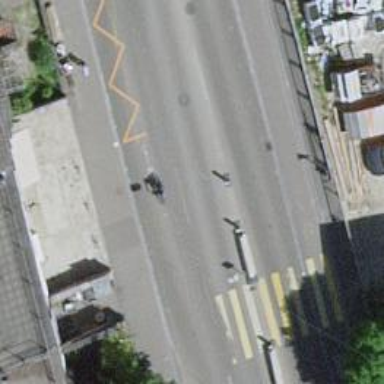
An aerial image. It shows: Primary highway with asphalt surface and designated cycle lane.